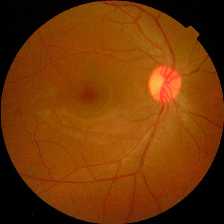
Diabetic retinopathy grade: No DR